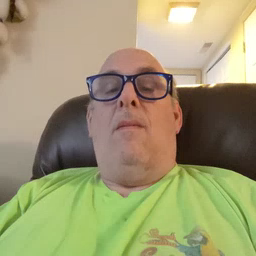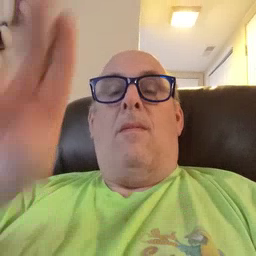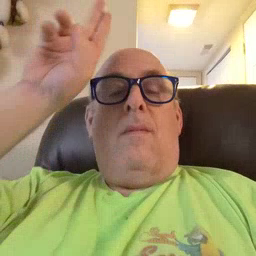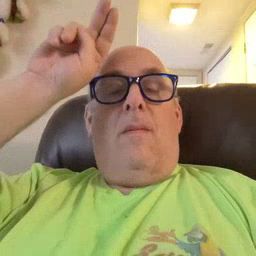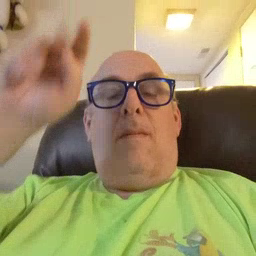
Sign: horse